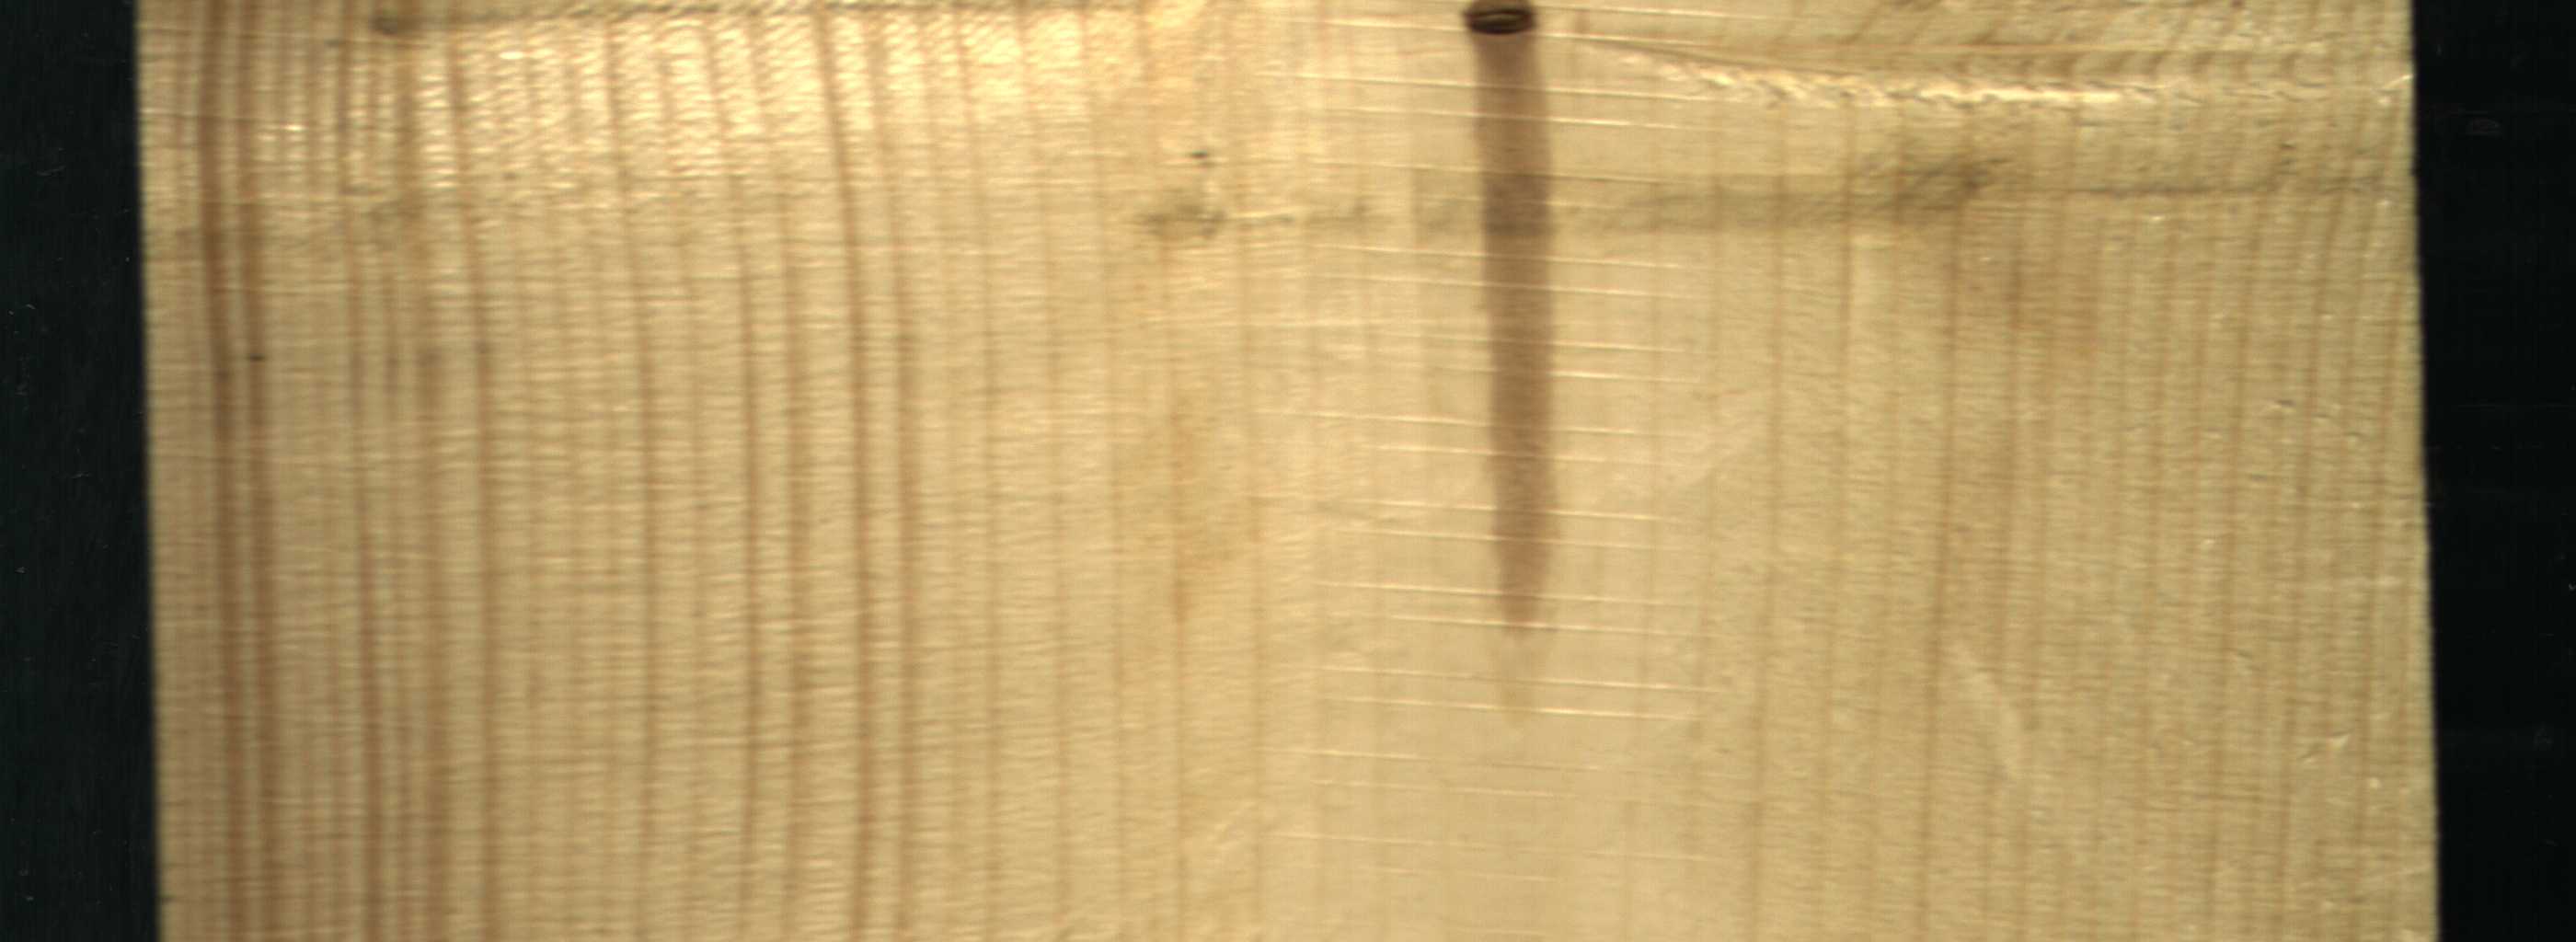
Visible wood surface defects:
Marrow
Dead_Knot